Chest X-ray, PA view. Patient: 36 years old, sex F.
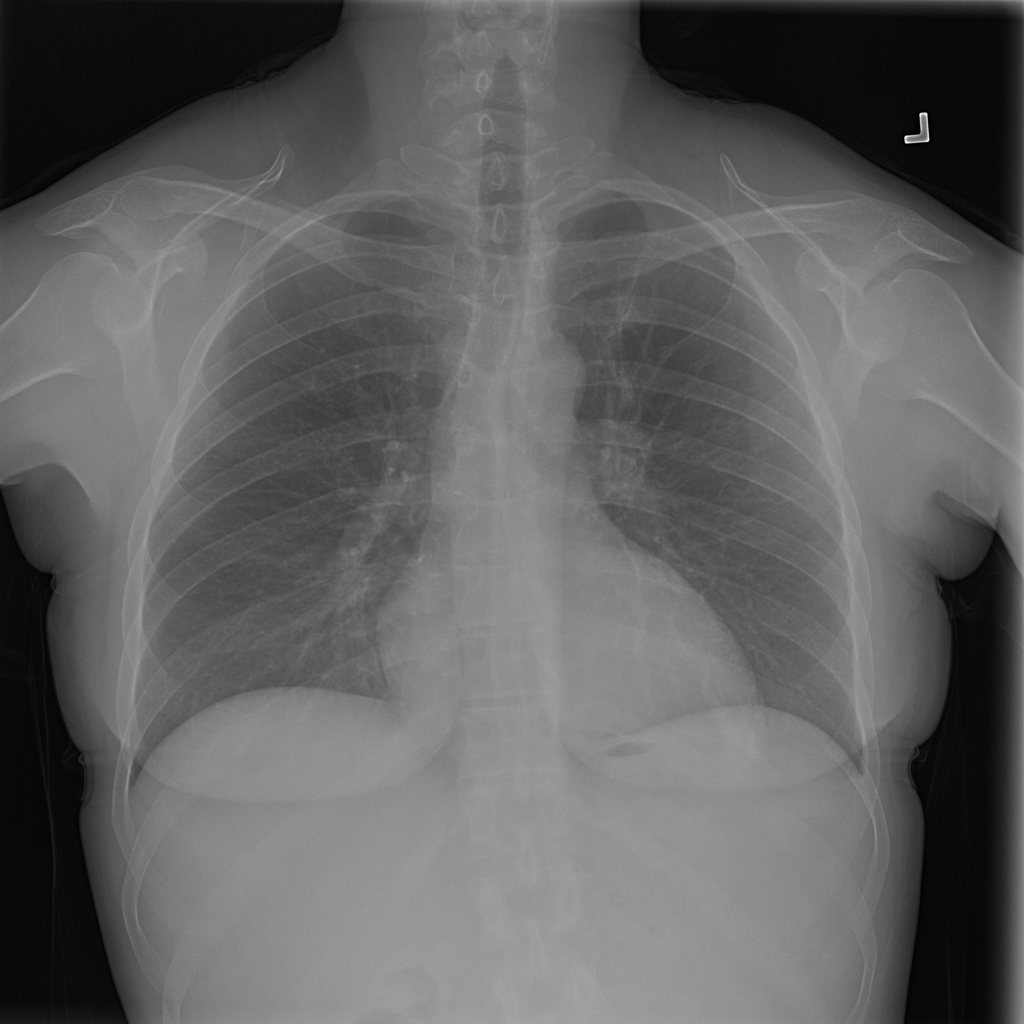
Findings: Nodule